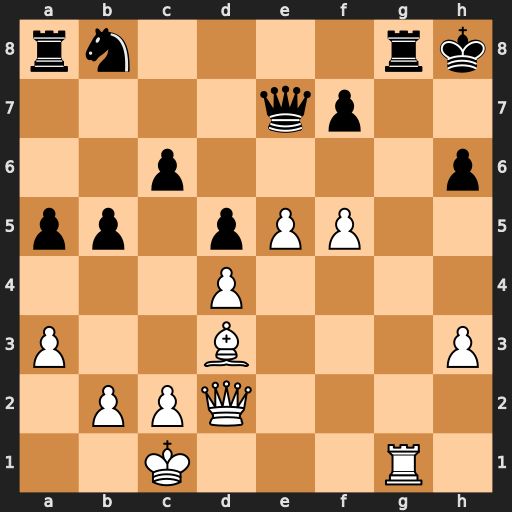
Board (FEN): rn4rk/4qp2/2p4p/pp1pPP2/3P4/P2B3P/1PPQ4/2K3R1
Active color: w
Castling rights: -
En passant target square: -
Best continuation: Qxh6#